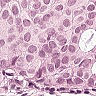
Metastatic tissue present: yes